Question: Hi I have some text and a line.
I need to make the picture look like this:

In my HTML code it looks like this:
'''
<div class="container">
<div class="line"></div>
<h2>Some Text!!!</h2>
<div class="line"></div>
</div>
'''
css:
'''
.container {
text-align: center;
}
.line {
height: 5px;
background: #FFEE90;
}
'''
What should I write to place my text between the lines?
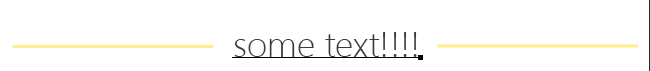
Answer: Try this (using one line and relative position on h2 element):
jsfiddle.net/td8L8/